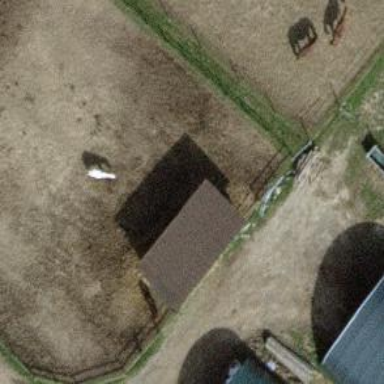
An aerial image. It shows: Shed.